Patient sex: M
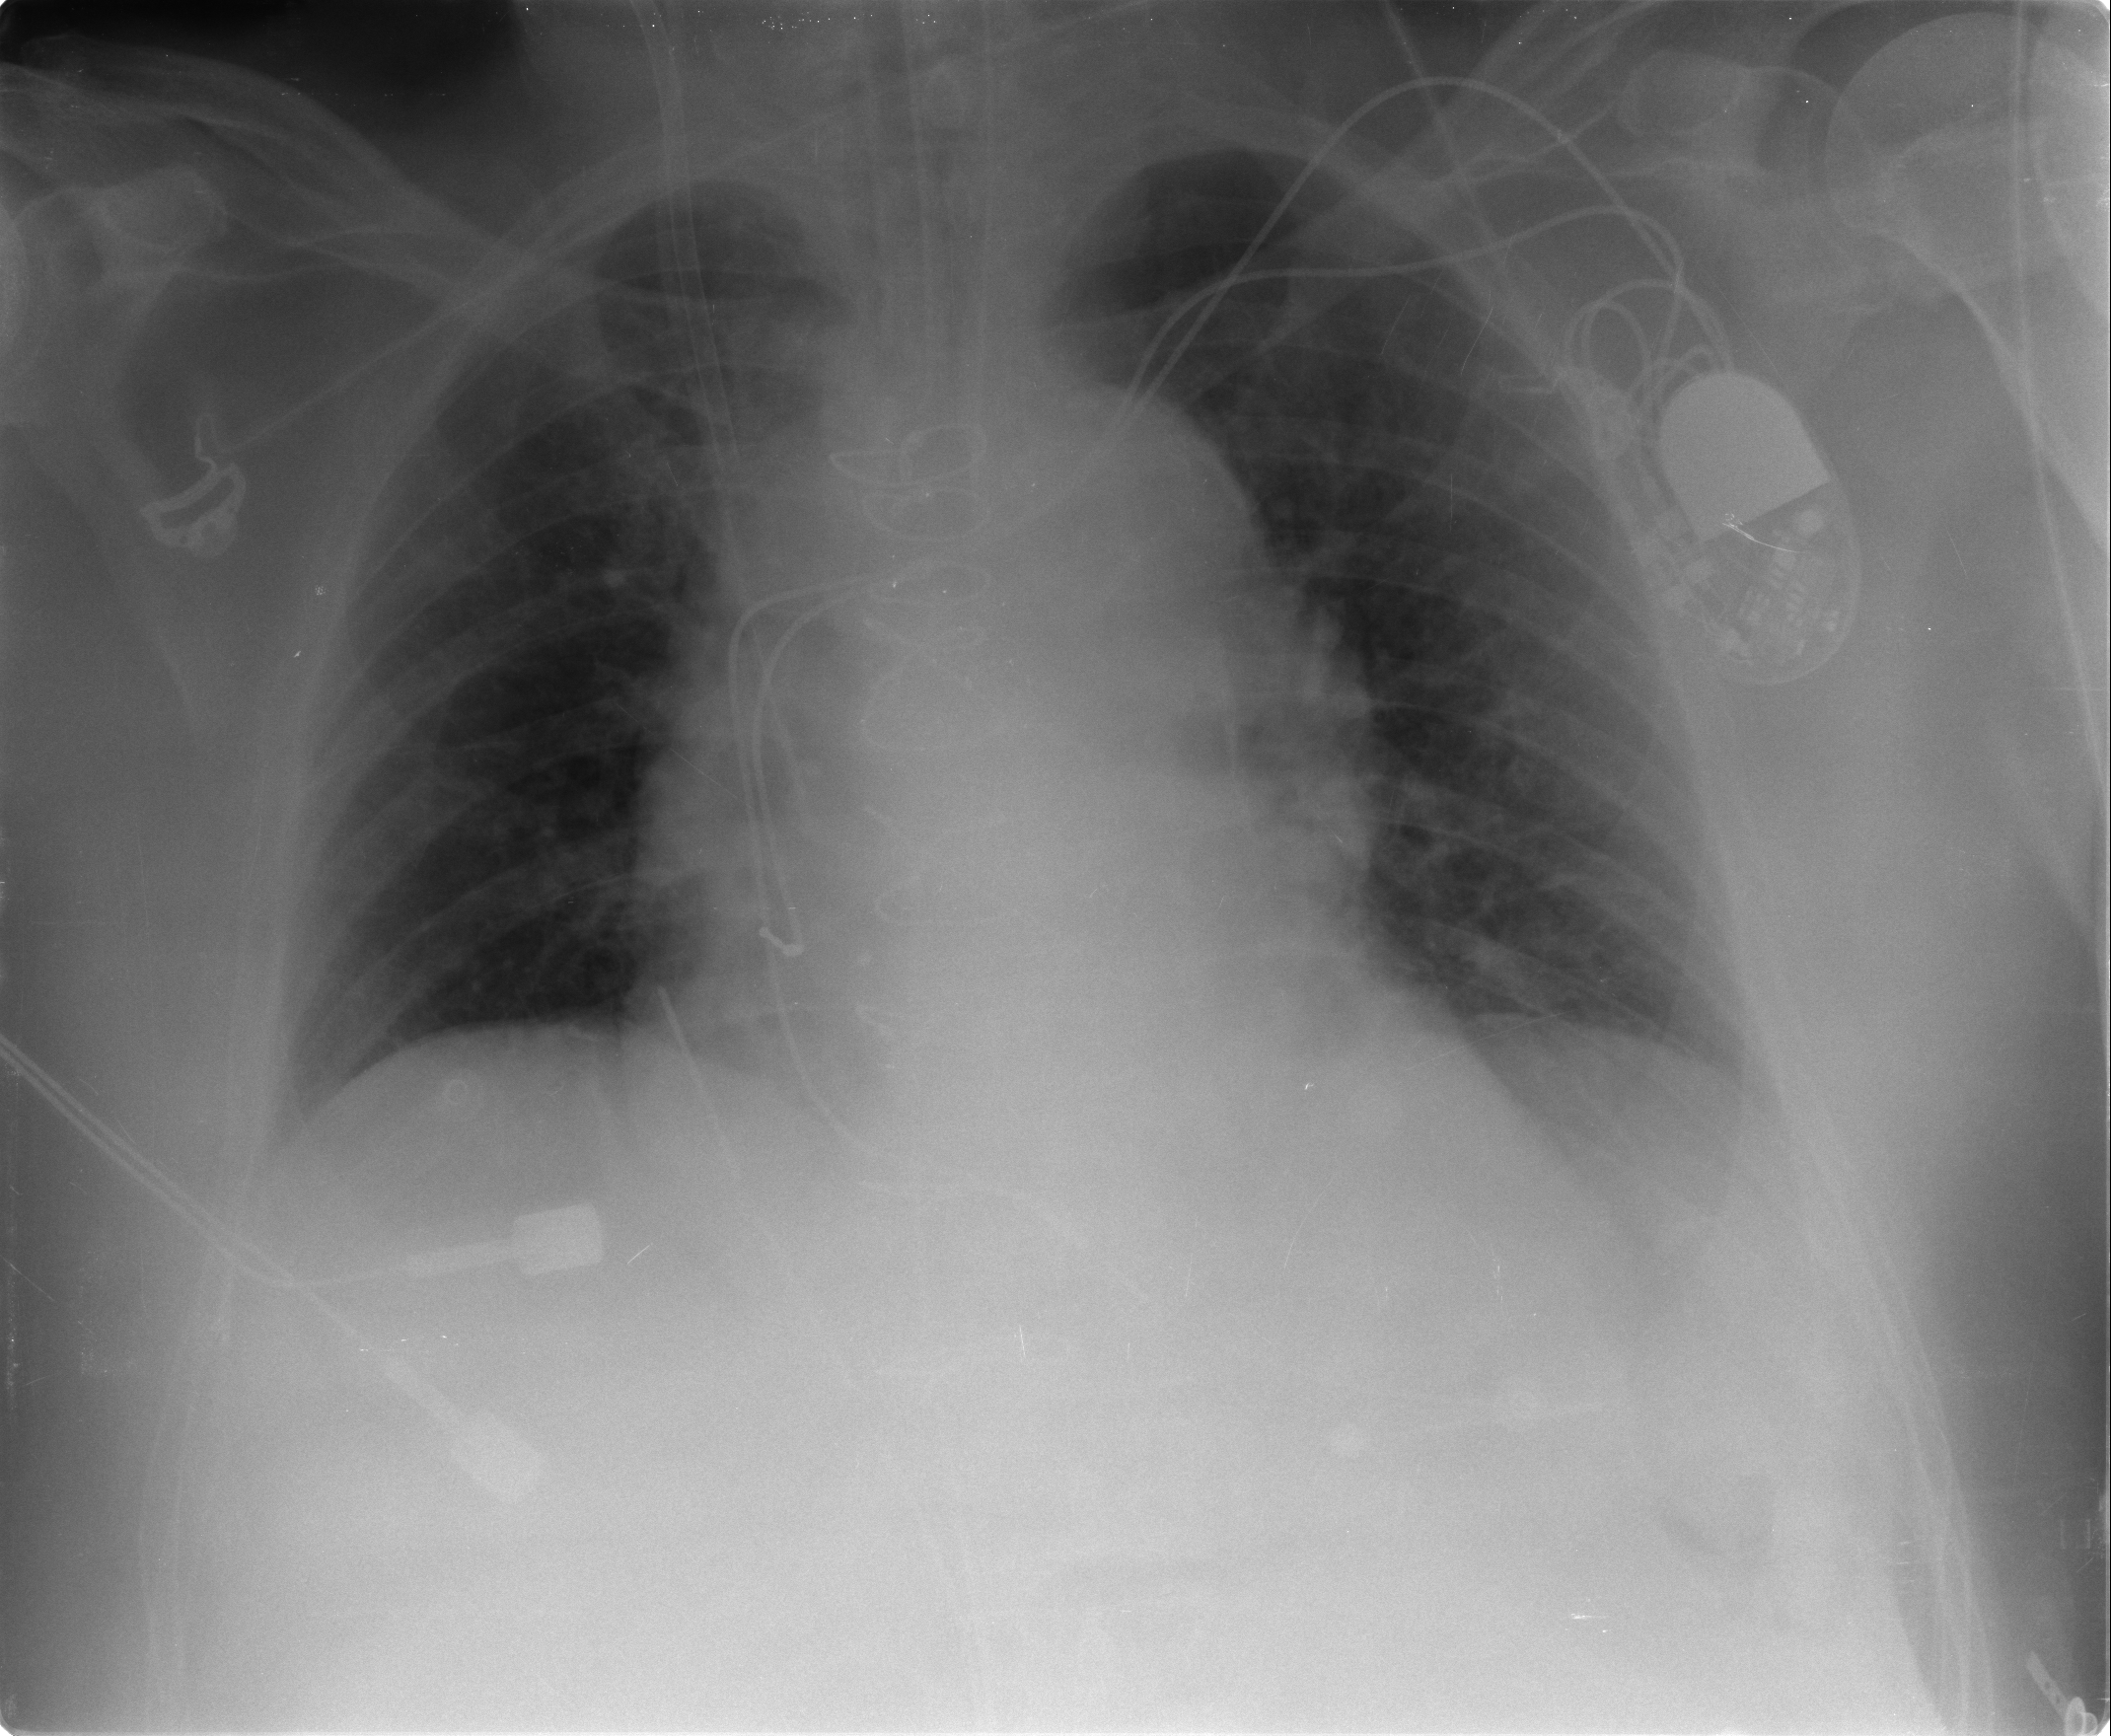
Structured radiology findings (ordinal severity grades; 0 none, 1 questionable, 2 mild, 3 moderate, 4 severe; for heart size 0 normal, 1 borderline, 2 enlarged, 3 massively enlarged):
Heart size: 0
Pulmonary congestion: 1
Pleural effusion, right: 0
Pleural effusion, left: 0
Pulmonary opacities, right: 0
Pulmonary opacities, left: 0
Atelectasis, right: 1
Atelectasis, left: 1